Question: I am trying to create a pointy leaf shape in CSS, as in the image:

I managed to figure out a way to create a default leaf shape, but have some issues in finding out how to create the pointy corners. I am only looking for ways of creating half of the leaf, as I intend to draw the image to animate it, and each half of the leaves will be independent. Is there a way to create that shape using CSS?
Default leaf shape: <URL>
'''
.leaf {
width: 100px; height: 100px;
background-color: #A0DE21;
-moz-border-radius: 100px 0px;
-webkit-border-radius: 100px 0px;
border-radius: 100px 0px;
}
'''
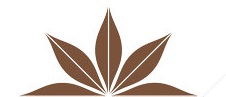
Answer: As the others user have told you... that is a very difficult shape to be done with CSS's. SVG is the way to go.
Even if you are new to it don't be afraid, it's not as hard as it looks.
You could always use a svg generator online (plenty around) to create the shape that will be repeated many times. For this example I have use <URL> generator online to get this code:
'''
<svg xmlns="http://www.w3.org/2000/svg" style="vector-effect: non-scaling-stroke;" stroke="null">
<g stroke="null">
<path stroke="#f90202" d="m70,159c102,-16.597 98.862,-36 138,-35c39.138,-2 49,19.403 134,35c-2,-0.403 -62.862,0 -138,0c-72.138,-1 -135,0.597 -134,0z" id="svg_10" stroke-linecap="null" stroke-linejoin="null" stroke-dasharray="null" stroke-width="0" fill="#fc0202"/>
</g>
</svg>
'''
Notice, please, this is a rough shape. I did it in a few seconds and for your project you may need to spend a bit more time to make the shape better.
Then I have just put the code into a container, duplicate it 7 times, and absolute positioned every container with 'top', 'left'and 'rotate'.
And this is the final result: <URL>
'''
.leaf1 {
position: absolute;
top: 100px;
left: 0;
}
.leaf2 {
position: absolute;
top: 100px;
left: 200px;
}
.leaf3 {
position: absolute;
top: 135px;
left: 83px;
transform: rotate(-90deg);
}
.leaf4 {
position: absolute;
top: 18px;
left: 233px;
transform: rotate(90deg);
}
.leaf5 {
position: absolute;
top: 11px;
left: 99px;
transform: rotate(45deg);
}
.leaf6 {
position: absolute;
top: 199px;
left: 75px;
transform: rotate(-135deg);
}
.leaf7 {
position: absolute;
top: 115px;
left: 324px;
transform: rotate(135deg);
}
.leaf8 {
position: absolute;
top: 91px;
left: 136px;
transform: rotate(-45deg);
}
'''
'''
<div class="leaf1">
<svg xmlns="http://www.w3.org/2000/svg" style="vector-effect: non-scaling-stroke;" stroke="null">
<g stroke="null">
<path stroke="#f90202" d="m70,159c102,-16.597 98.862,-36 138,-35c39.138,-2 49,19.403 134,35c-2,-0.403 -62.862,0 -138,0c-72.138,-1 -135,0.597 -134,0z" id="svg_10" stroke-linecap="null" stroke-linejoin="null" stroke-dasharray="null" stroke-width="0" fill="#fc0202"
/>
</g>
</svg>
</div>
<div class="leaf2">
<svg xmlns="http://www.w3.org/2000/svg" style="vector-effect: non-scaling-stroke;" stroke="null">
<g stroke="null">
<path stroke="#f90202" d="m70,159c102,-16.597 98.862,-36 138,-35c39.138,-2 49,19.403 134,35c-2,-0.403 -62.862,0 -138,0c-72.138,-1 -135,0.597 -134,0z" id="svg_10" stroke-linecap="null" stroke-linejoin="null" stroke-dasharray="null" stroke-width="0" fill="#fc0202"
/>
</g>
</svg>
</div>
<div class="leaf3">
<svg xmlns="http://www.w3.org/2000/svg" style="vector-effect: non-scaling-stroke;" stroke="null">
<g stroke="null">
<path stroke="#f90202" d="m70,159c102,-16.597 98.862,-36 138,-35c39.138,-2 49,19.403 134,35c-2,-0.403 -62.862,0 -138,0c-72.138,-1 -135,0.597 -134,0z" id="svg_10" stroke-linecap="null" stroke-linejoin="null" stroke-dasharray="null" stroke-width="0" fill="#fc0202"
/>
</g>
</svg>
</div>
<div class="leaf4">
<svg xmlns="http://www.w3.org/2000/svg" style="vector-effect: non-scaling-stroke;" stroke="null">
<g stroke="null">
<path stroke="#f90202" d="m70,159c102,-16.597 98.862,-36 138,-35c39.138,-2 49,19.403 134,35c-2,-0.403 -62.862,0 -138,0c-72.138,-1 -135,0.597 -134,0z" id="svg_10" stroke-linecap="null" stroke-linejoin="null" stroke-dasharray="null" stroke-width="0" fill="#fc0202"
/>
</g>
</svg>
</div>
<div class="leaf5">
<svg xmlns="http://www.w3.org/2000/svg" style="vector-effect: non-scaling-stroke;" stroke="null">
<g stroke="null">
<path stroke="#f90202" d="m70,159c102,-16.597 98.862,-36 138,-35c39.138,-2 49,19.403 134,35c-2,-0.403 -62.862,0 -138,0c-72.138,-1 -135,0.597 -134,0z" id="svg_10" stroke-linecap="null" stroke-linejoin="null" stroke-dasharray="null" stroke-width="0" fill="#fc0202"
/>
</g>
</svg>
</div>
<div class="leaf6">
<svg xmlns="http://www.w3.org/2000/svg" style="vector-effect: non-scaling-stroke;" stroke="null">
<g stroke="null">
<path stroke="#f90202" d="m70,159c102,-16.597 98.862,-36 138,-35c39.138,-2 49,19.403 134,35c-2,-0.403 -62.862,0 -138,0c-72.138,-1 -135,0.597 -134,0z" id="svg_10" stroke-linecap="null" stroke-linejoin="null" stroke-dasharray="null" stroke-width="0" fill="#fc0202"
/>
</g>
</svg>
</div>
<div class="leaf7">
<svg xmlns="http://www.w3.org/2000/svg" style="vector-effect: non-scaling-stroke;" stroke="null">
<g stroke="null">
<path stroke="#f90202" d="m70,159c102,-16.597 98.862,-36 138,-35c39.138,-2 49,19.403 134,35c-2,-0.403 -62.862,0 -138,0c-72.138,-1 -135,0.597 -134,0z" id="svg_10" stroke-linecap="null" stroke-linejoin="null" stroke-dasharray="null" stroke-width="0" fill="#fc0202"
/>
</g>
</svg>
</div>
<div class="leaf8">
<svg xmlns="http://www.w3.org/2000/svg" style="vector-effect: non-scaling-stroke;" stroke="null">
<g stroke="null">
<path stroke="#f90202" d="m70,159c102,-16.597 98.862,-36 138,-35c39.138,-2 49,19.403 134,35c-2,-0.403 -62.862,0 -138,0c-72.138,-1 -135,0.597 -134,0z" id="svg_10" stroke-linecap="null" stroke-linejoin="null" stroke-dasharray="null" stroke-width="0" fill="#fc0202"
/>
</g>
</svg>
</div>
'''